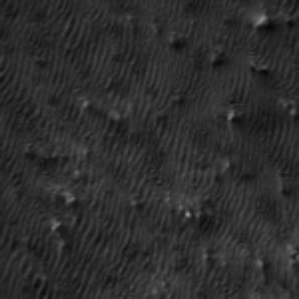
Label: frost